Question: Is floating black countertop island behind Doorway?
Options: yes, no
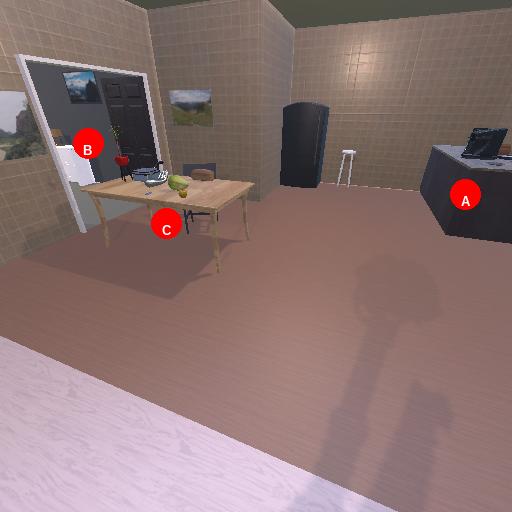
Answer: yes